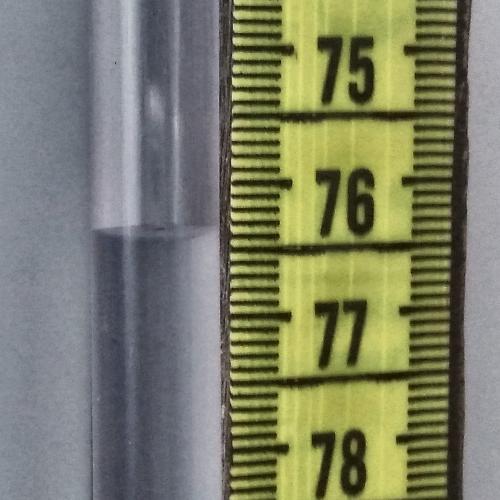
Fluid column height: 76.4 cm